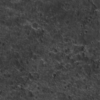
Label: not_dusty